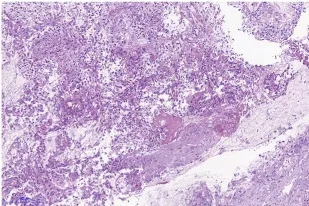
CT scan and lung biopsies of the reported patient. CT findings of the patient HE staining of the biopsy specimen, 40x.
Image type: pathology (h&e)